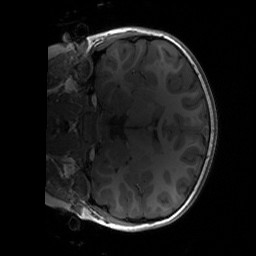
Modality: T1w
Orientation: coronal
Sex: male
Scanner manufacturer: siemens
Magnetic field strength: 3 T
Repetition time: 1.9 s
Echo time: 0.00243 s